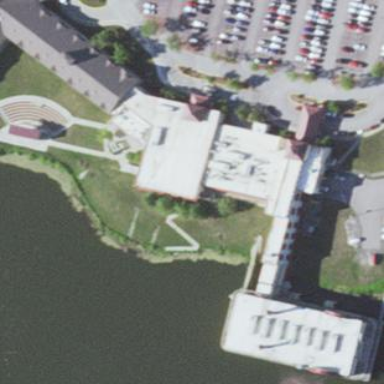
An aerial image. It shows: Building designated as casino.